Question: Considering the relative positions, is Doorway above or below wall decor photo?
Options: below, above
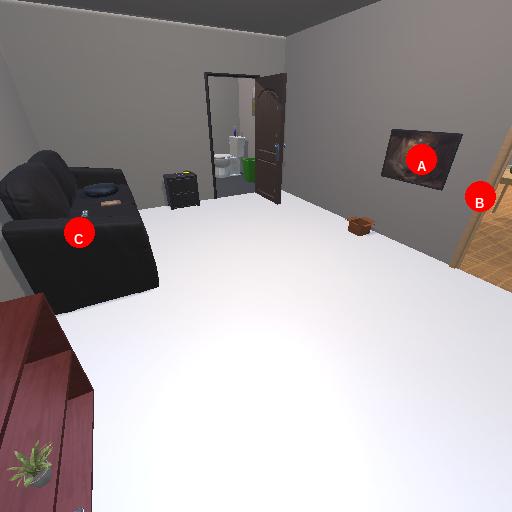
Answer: below